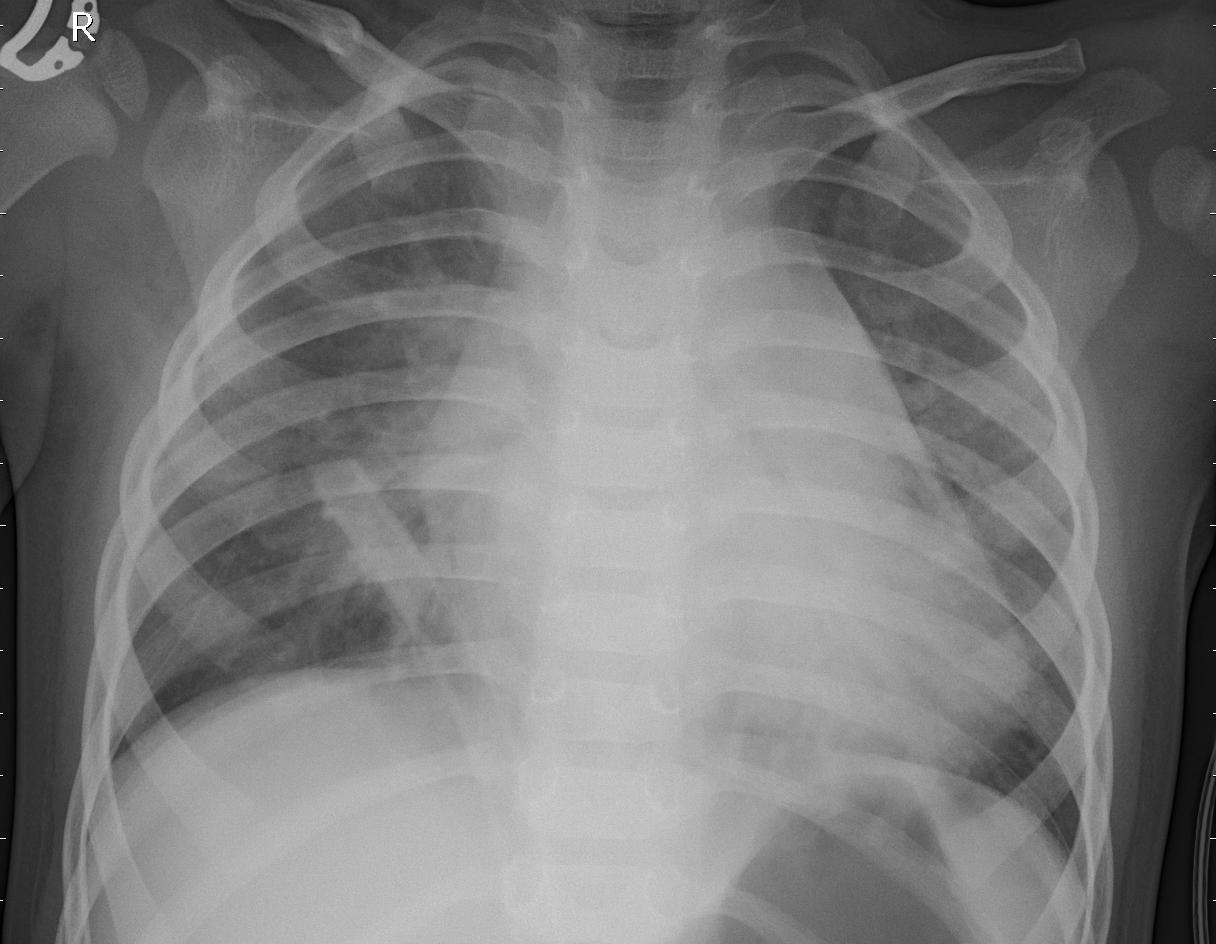
Diagnosis: PNEUMONIA